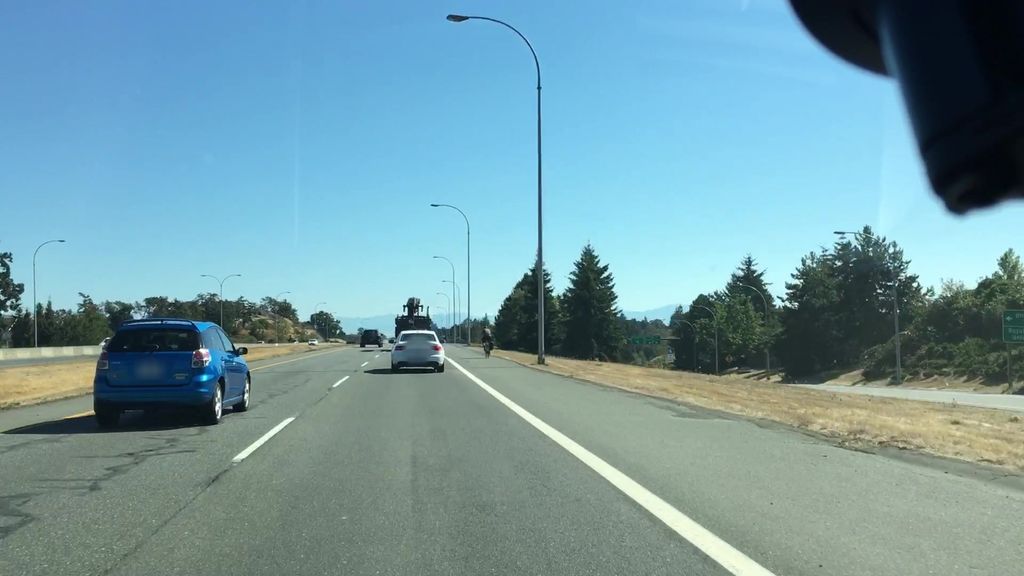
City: victoria